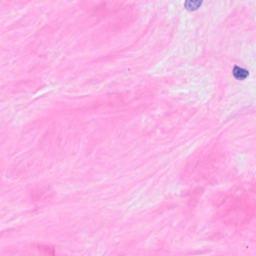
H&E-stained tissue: Breast